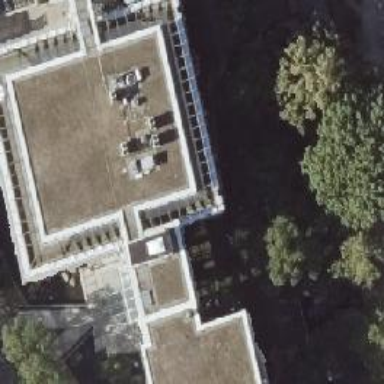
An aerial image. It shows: Office building with flat roof.